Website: macys
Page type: customer-info-address
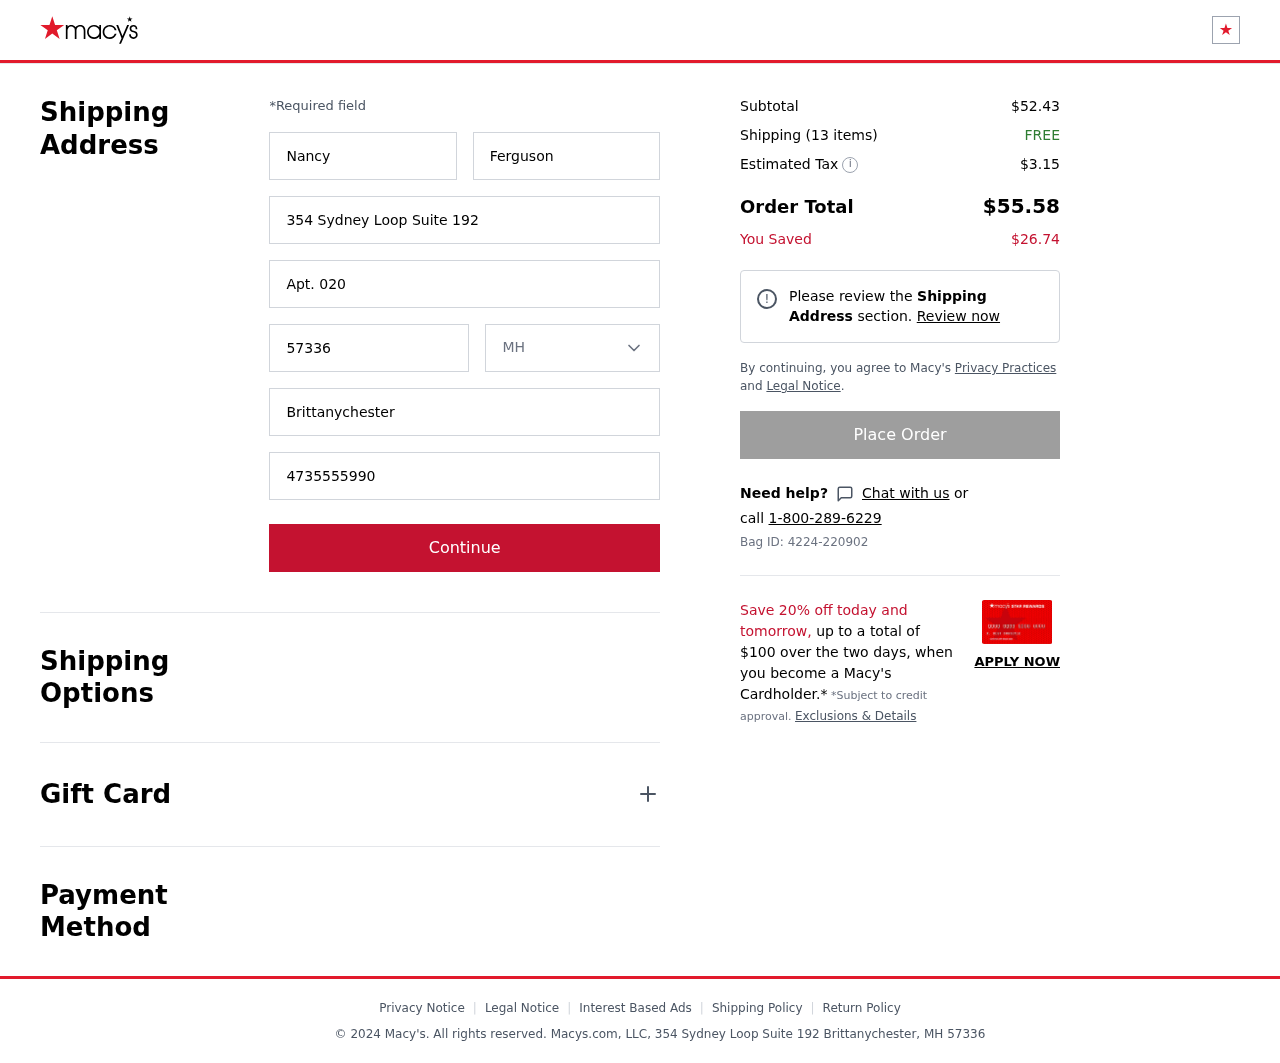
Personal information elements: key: PII_CITY
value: Brittanychester
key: PII_FIRSTNAME
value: Nancy
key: PII_LASTNAME
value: Ferguson
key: PII_PHONE
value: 4735555990
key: PII_POSTCODE
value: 57336
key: PII_STATE
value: MH
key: PII_STREET
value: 354 Sydney Loop Suite 192
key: PII_STREET2
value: Apt. 020
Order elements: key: ORDER_SUBTOTAL
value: $52.43
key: ORDER_NUM_ITEMS
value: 13
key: ORDER_SHIPPING_COST
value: FREE
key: ORDER_TAX
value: $3.15
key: ORDER_TOTAL
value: $55.58
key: ORDER_SAVINGS
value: $26.74
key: ORDER_BAG_ID
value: Bag ID: 4224-220902